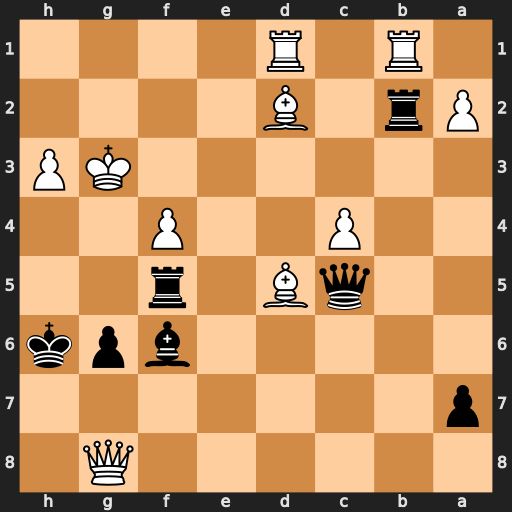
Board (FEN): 6Q1/p7/5bpk/2qB1r2/2P2P2/6KP/Pr1B4/1R1R4
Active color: b
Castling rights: -
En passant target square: -
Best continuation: Rxd2 Rxd2 Qe3+ Kg2 Qxd2+ Kh1 Qd3